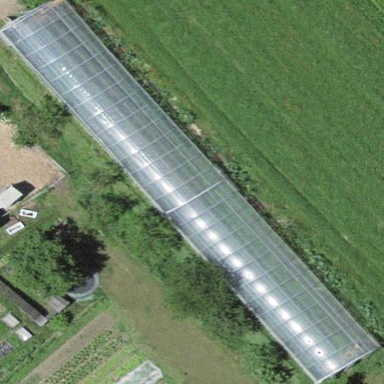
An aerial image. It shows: Greenhouse.